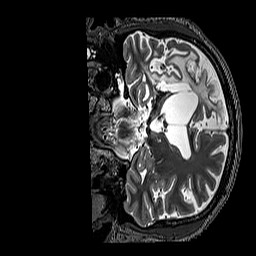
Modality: T2w
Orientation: coronal
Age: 56
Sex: male
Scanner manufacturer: siemens
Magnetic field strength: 3 T
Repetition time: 3.2 s
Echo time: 0.567 s